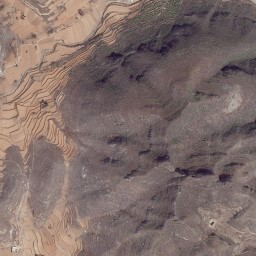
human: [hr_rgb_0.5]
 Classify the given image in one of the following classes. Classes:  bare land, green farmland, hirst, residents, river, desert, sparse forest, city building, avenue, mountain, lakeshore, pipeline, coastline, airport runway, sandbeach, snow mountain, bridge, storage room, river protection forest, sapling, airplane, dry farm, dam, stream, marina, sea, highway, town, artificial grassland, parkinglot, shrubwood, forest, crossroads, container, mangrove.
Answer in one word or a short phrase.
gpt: mountain